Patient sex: M
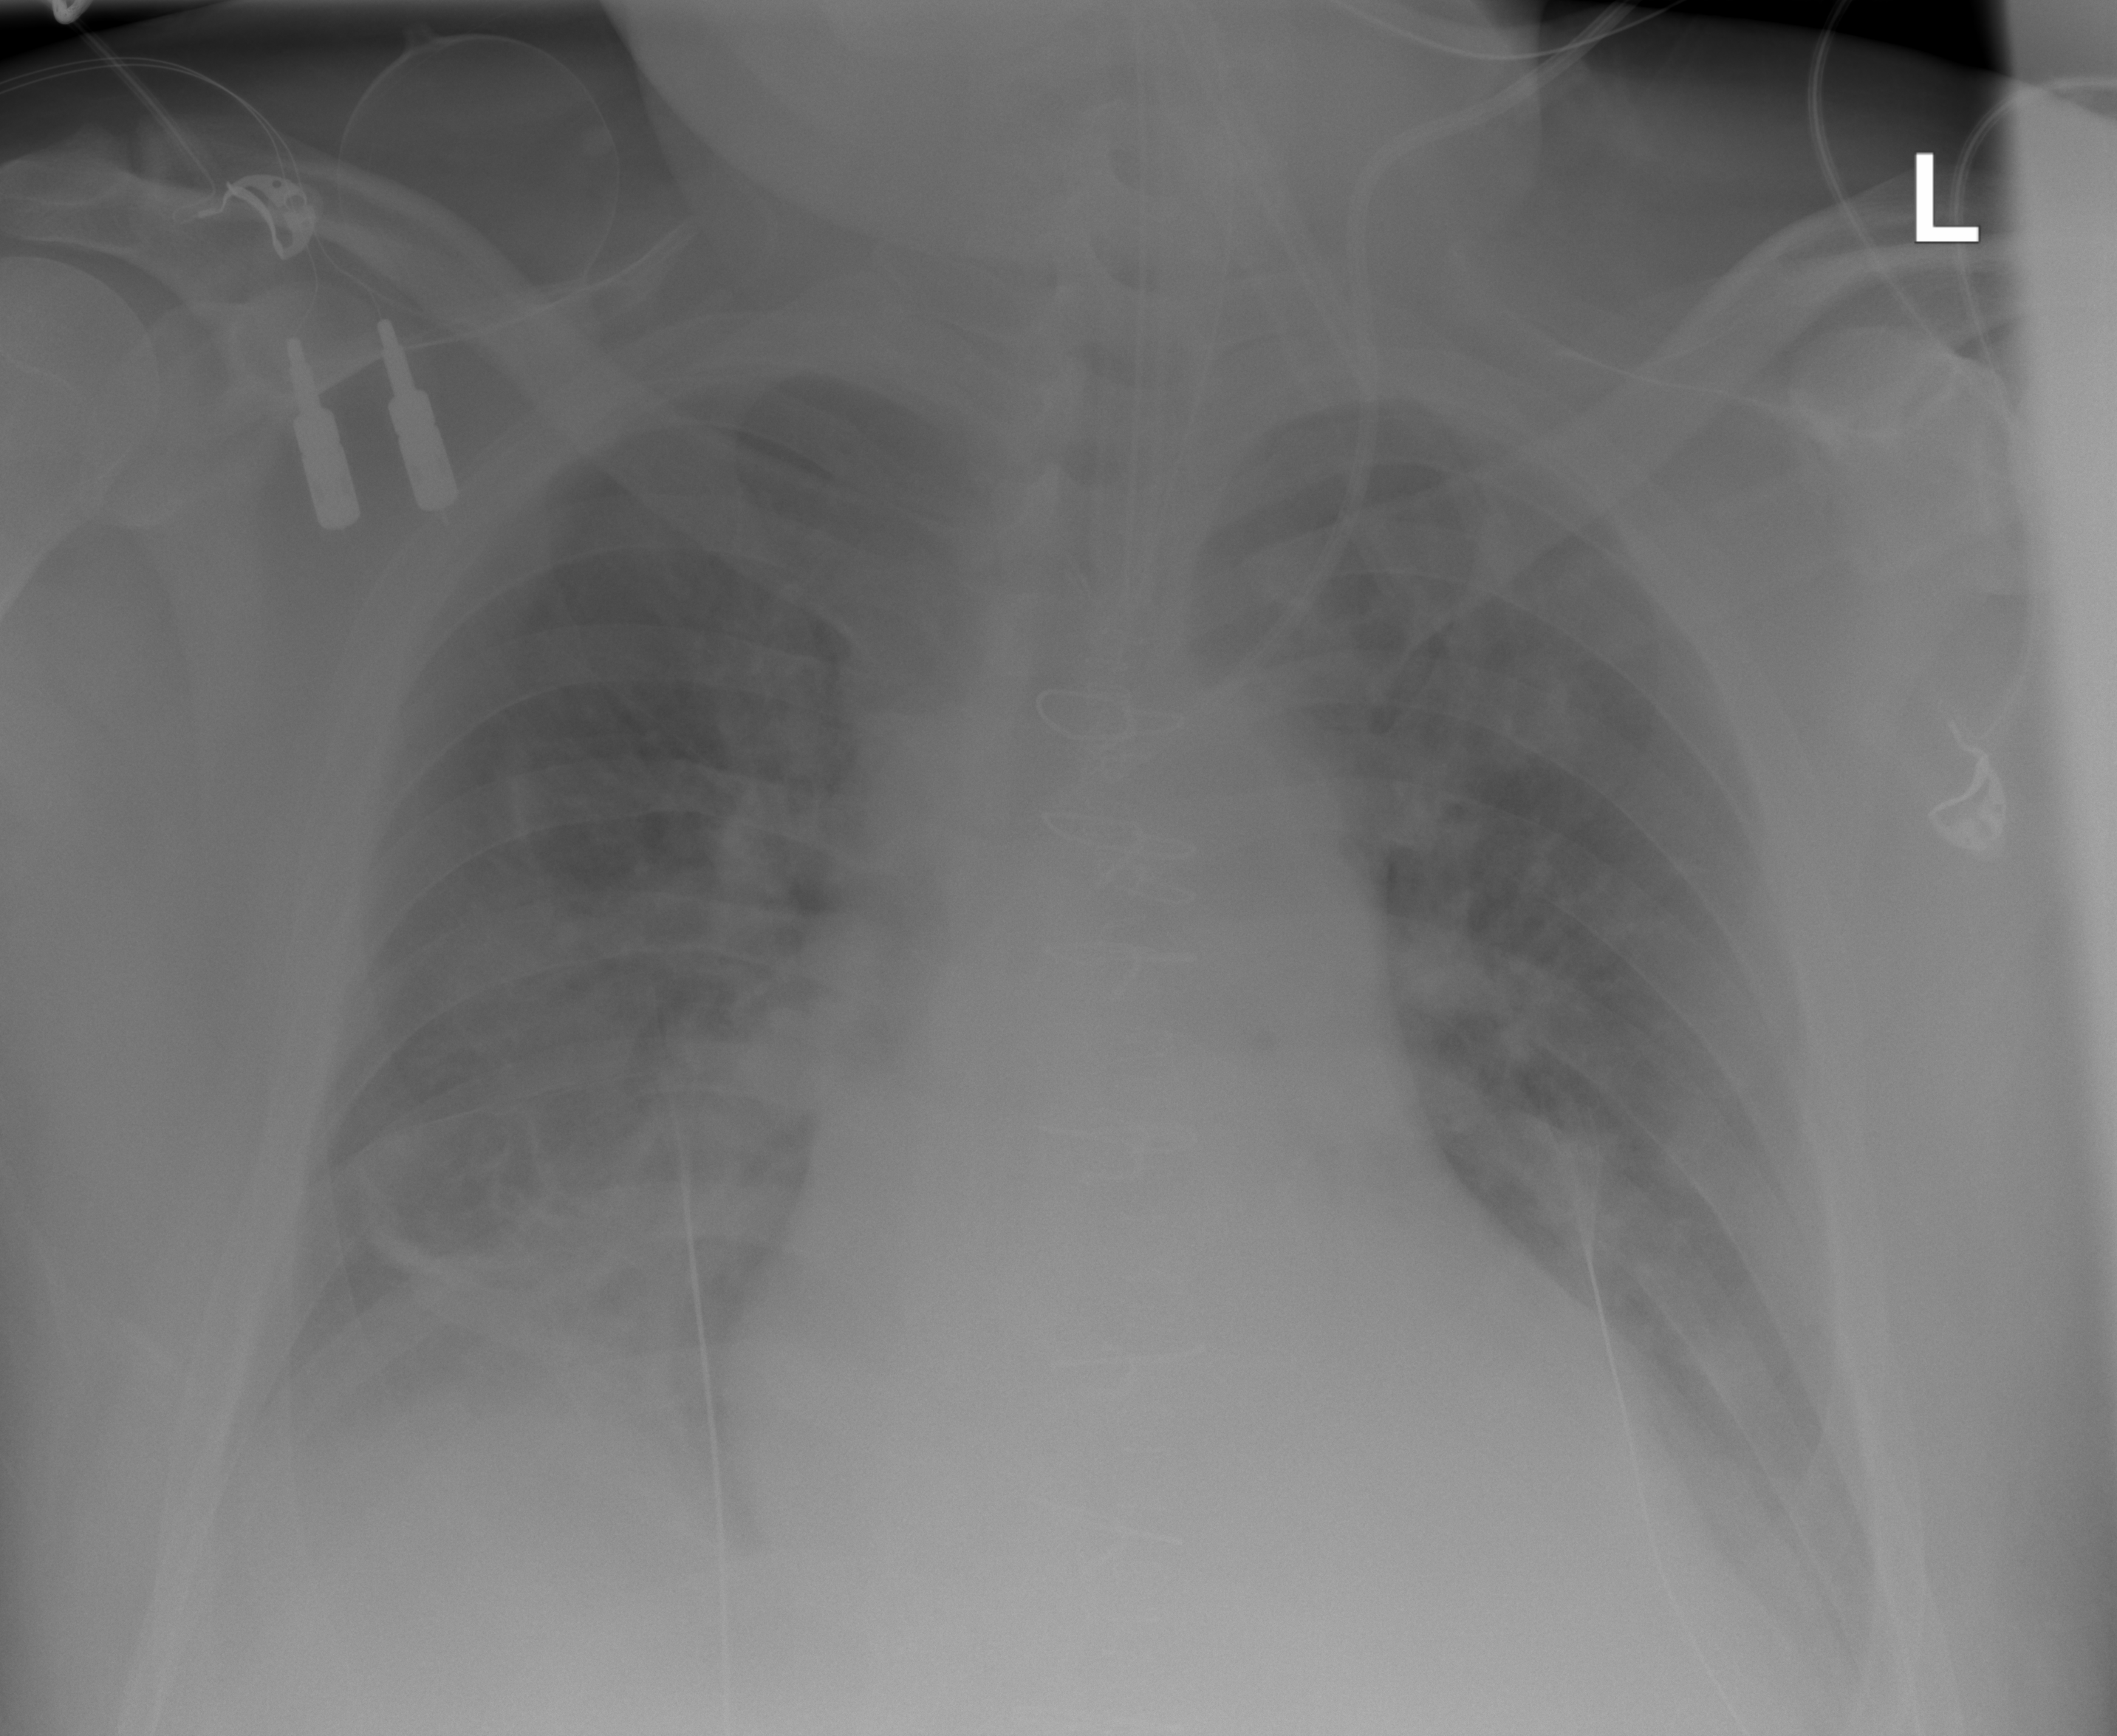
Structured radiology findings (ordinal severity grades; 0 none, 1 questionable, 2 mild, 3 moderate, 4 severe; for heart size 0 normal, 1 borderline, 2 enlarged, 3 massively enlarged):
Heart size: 2
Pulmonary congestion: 2
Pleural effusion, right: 0
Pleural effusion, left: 0
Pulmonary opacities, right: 0
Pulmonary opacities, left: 0
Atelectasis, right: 2
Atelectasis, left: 0